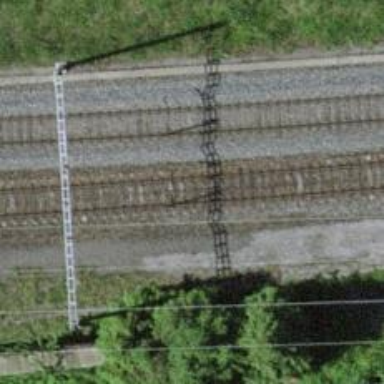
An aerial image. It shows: Railway with electrified contact lines.